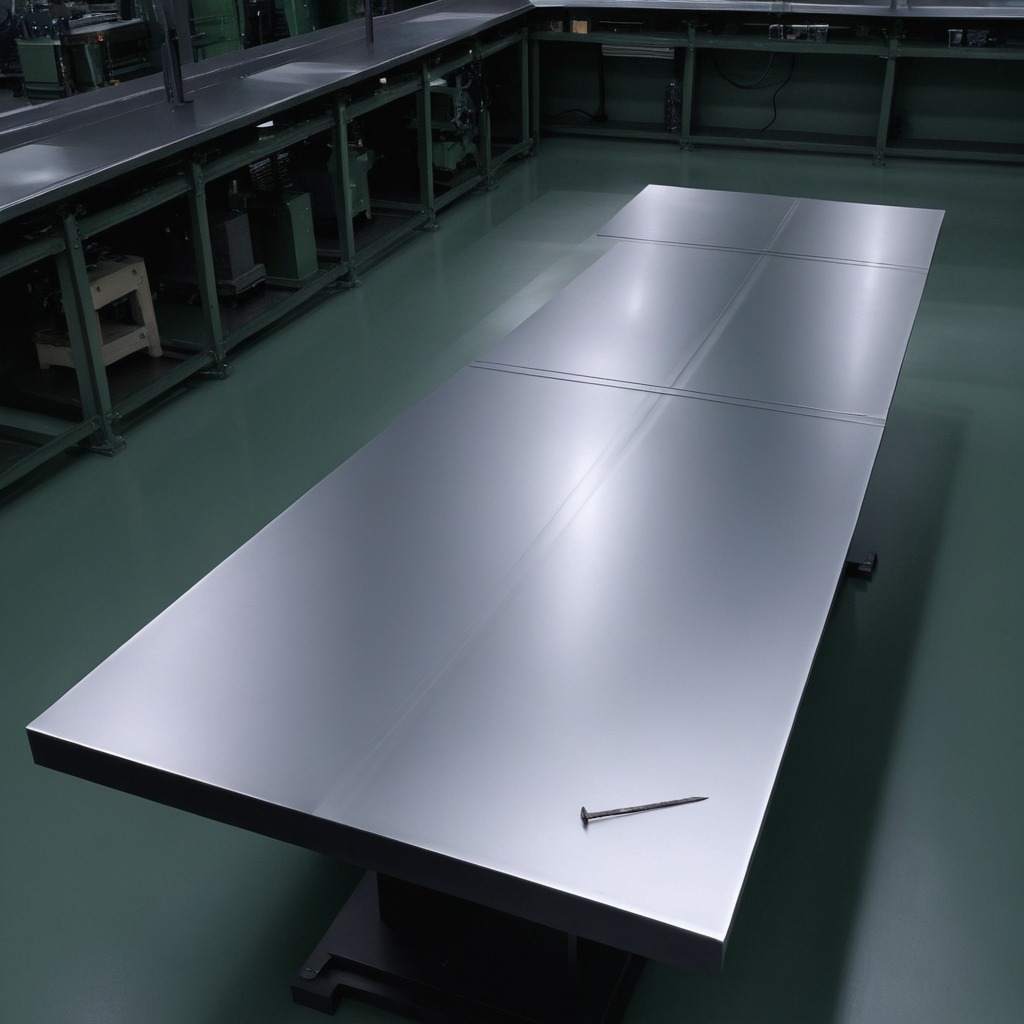
An iron nail is lying on the tabletop.